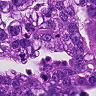
Metastatic tissue present: yes